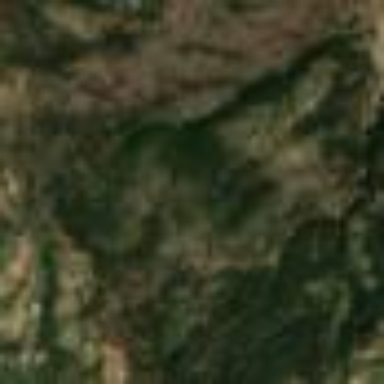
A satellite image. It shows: Evergreen forest with needle-leaved trees.